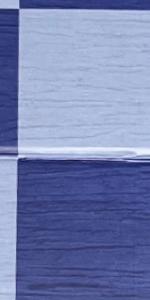
Label: Empty